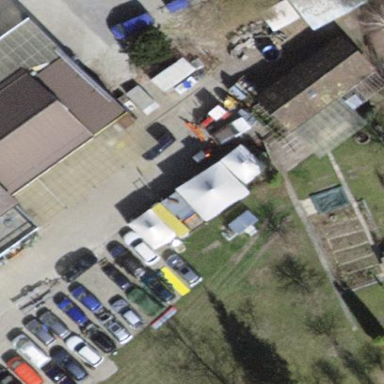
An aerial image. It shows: View of roof of building.